Interaction volume radius: 5 \u00c5
Interaction volume height: 10 \u00c5
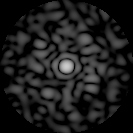
Disorder parameter: 0.7825